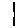
Label: line